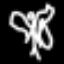
Label: angel